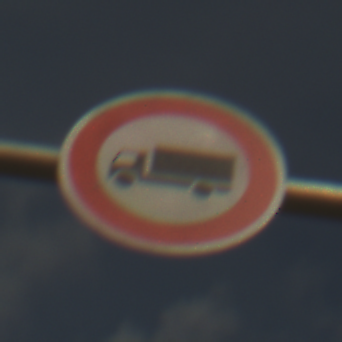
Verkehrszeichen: VerbotFuerKraftfahrzeugeUeberDreiKommaFuenfTonnen
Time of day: Midday
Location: Outdoor (RoadRail)
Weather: PartlyCloudy
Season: NotSpecified
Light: Natural